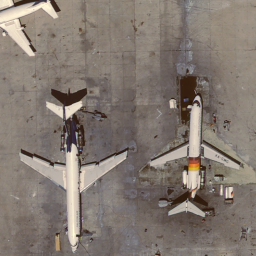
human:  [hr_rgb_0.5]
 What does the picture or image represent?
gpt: airplane